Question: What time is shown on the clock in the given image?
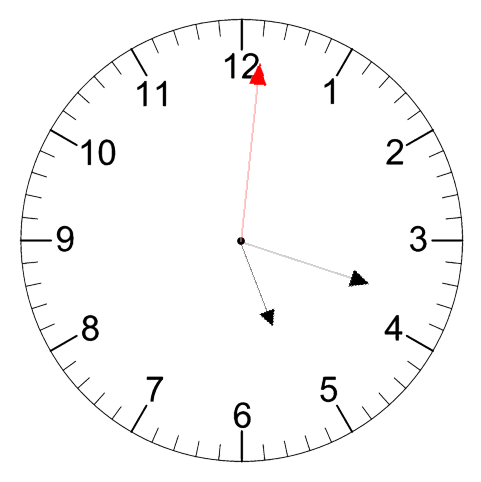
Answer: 05:18:01